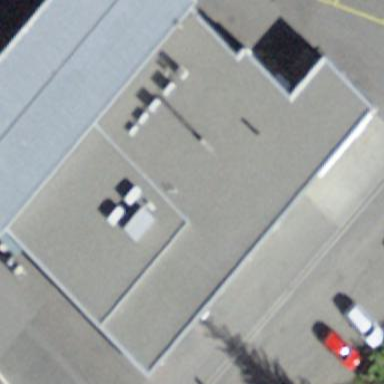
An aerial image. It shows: Retail building with flat roof.